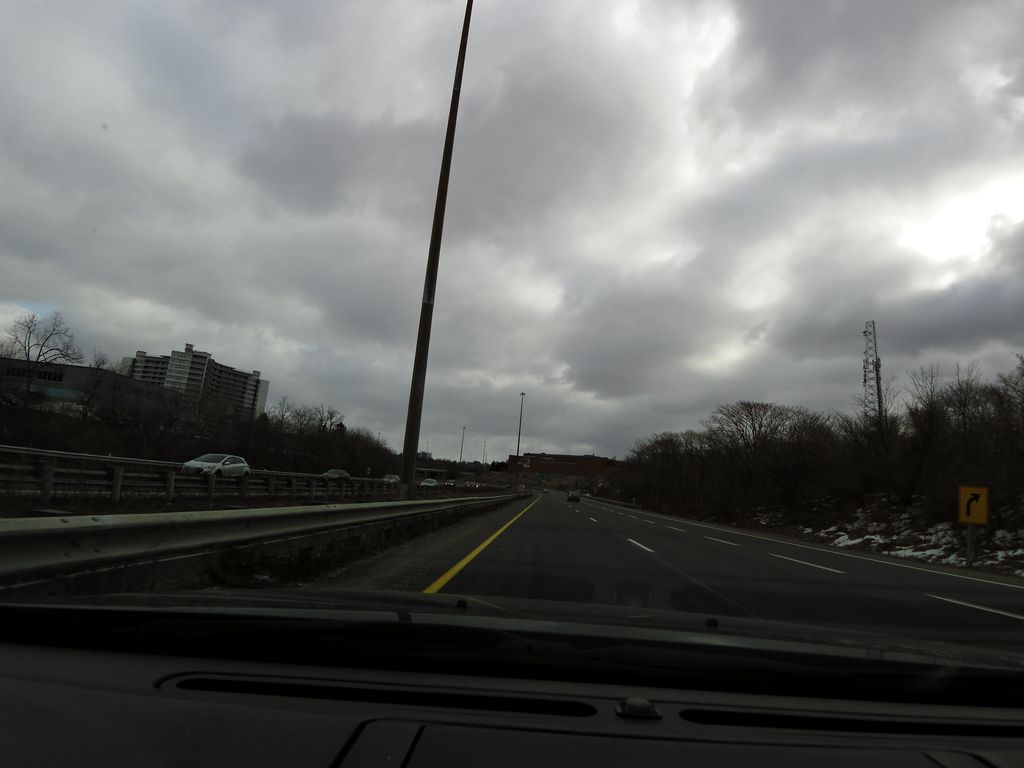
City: hamilton